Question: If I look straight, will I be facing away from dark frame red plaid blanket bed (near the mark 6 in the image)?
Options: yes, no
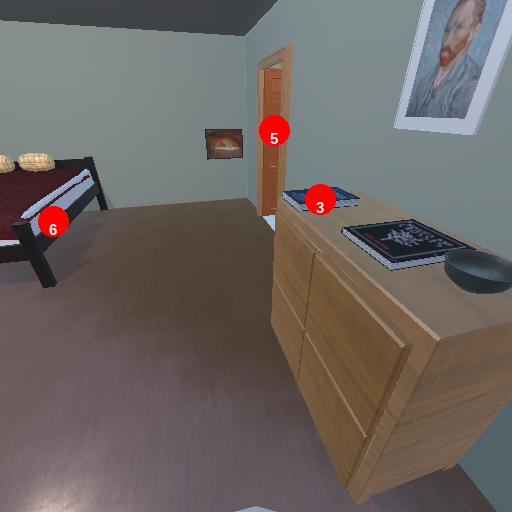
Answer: yes